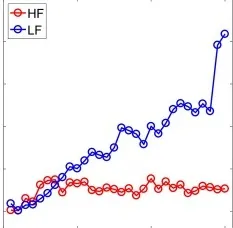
The contralateral. Side.
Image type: pathology (immunostaining)